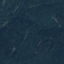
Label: Forest